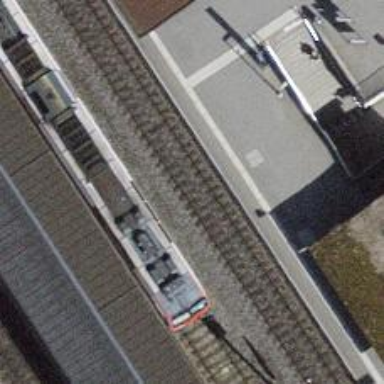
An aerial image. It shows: Railway stop with public transport stop position.